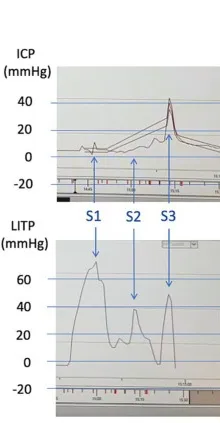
LITP and ICP curves during the three saline epidural patches (identical scales). Each procedure included an initial measurement of LITP at L3-L4. The epidural patch treatment involved three 20-ml syringe injections into the epidural space at L2-L3 (marked by arrows and annotated S1, S2, S3). (A) First epidural patch (D13). Three epidural injections of 20-mL volume led to a moderate increase in LITP (max 25 mmHg), with no increase in ICP (curve not recorded).
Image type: radiology (spect)